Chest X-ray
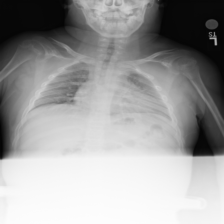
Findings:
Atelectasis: negative
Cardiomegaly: negative
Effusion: negative
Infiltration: negative
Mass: negative
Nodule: negative
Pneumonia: negative
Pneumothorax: negative
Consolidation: negative
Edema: negative
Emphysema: negative
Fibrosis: negative
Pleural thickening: negative
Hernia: negative